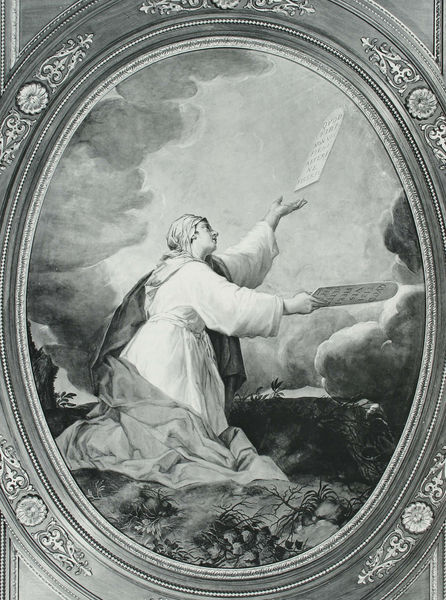
Titel: Das Wesen des Rechts, Ius naturale aut divinum
Künstler: Peter Candid
Standort: München
Institution: Residenz, Trierzimmer
Schlagwörter: berg, blätter, gemälde, gott, himmel, mann, umhang, weiß, wolken, landschaft, blume, blumen, frau, grau, hell, holz, kleid, licht, profil, schwarz, zeichnung, eis, gürtel, tuch, wiese, wolke, malerei, ornament, hemd, wand, bibel, falten, mensch, neues testament, rahmen, stein, erde, wind, zweige, busch, kirche, boden, figur, gewand, mantel, stoff, decke, pflanzen, oval, rund, ranken, schrift, mauer, grisaille, rand, wetter, tafel, weiblich, kopftuch, floral, ornamente, verzierung, wandgemälde, wandmalerei, stuck, holzrahmen, gestalt, foto, fotografie, moses, medaillon, schwarz weiss, text, knien, schriften, stilisiert, napoleon, gebet, photo, verziert, knieend, gebot, gebote, weißw, opfer, deckengemälde, empfangen, turban, biblisch, szenen, fresco, geschnitzt, fot, deckenmalerei, zehn, tafeln, mose, elipse, gesetzestafeln, steintafel, gesetz, stuckatur, gebotstafeln, gesetze, zehn gebote, stukkatur, gesetzestafel, dekalog, die zehn gebote, zahn gebote, steintafeln, bekommen, gresaille